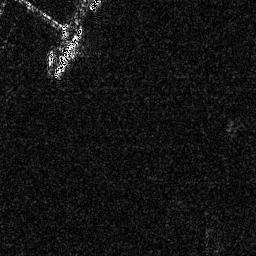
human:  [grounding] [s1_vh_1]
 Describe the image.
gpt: In the satellite image, there is  <ref>1 medium ship </ref> <box>[[20, 8, 32, 30, 0]]</box> located at top left.